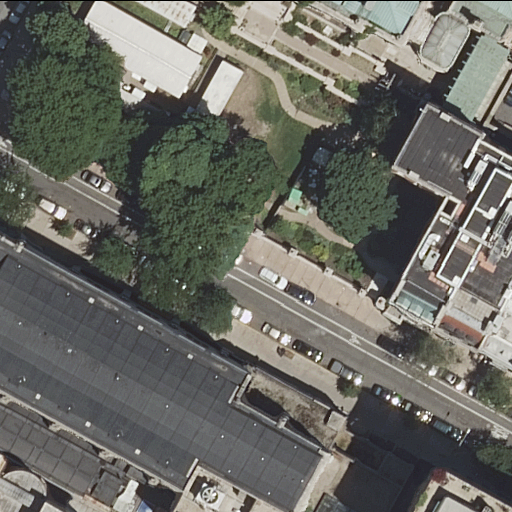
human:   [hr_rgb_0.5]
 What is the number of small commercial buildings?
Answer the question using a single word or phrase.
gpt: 0

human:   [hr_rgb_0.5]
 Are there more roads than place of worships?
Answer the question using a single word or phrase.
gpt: no

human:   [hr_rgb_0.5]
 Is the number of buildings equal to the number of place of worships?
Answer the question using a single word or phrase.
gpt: no

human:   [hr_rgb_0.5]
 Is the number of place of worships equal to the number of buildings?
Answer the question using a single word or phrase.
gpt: no

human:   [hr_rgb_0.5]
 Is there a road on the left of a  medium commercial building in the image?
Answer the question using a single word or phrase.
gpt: no

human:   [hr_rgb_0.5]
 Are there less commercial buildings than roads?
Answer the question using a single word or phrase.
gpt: yes

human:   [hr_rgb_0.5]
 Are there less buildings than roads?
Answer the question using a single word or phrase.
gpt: no

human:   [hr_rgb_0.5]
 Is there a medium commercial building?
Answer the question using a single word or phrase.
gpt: no

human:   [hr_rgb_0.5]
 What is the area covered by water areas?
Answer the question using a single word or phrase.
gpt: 0m2

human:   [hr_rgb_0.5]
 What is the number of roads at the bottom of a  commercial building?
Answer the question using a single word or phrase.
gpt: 0

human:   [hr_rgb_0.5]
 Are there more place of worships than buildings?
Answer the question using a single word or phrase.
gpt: no

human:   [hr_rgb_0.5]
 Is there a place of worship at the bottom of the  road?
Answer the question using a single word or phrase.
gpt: no

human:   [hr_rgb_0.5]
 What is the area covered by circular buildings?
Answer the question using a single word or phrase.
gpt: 0m2

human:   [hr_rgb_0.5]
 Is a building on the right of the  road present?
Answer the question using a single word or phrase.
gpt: yes

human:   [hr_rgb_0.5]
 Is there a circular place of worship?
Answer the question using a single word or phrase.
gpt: no

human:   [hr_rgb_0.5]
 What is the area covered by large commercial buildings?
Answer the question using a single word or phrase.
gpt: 0m2

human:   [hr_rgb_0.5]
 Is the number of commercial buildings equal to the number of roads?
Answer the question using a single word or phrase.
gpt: no

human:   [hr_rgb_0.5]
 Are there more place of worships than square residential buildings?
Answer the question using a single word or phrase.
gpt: yes

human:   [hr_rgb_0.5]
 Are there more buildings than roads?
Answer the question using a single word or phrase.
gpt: yes

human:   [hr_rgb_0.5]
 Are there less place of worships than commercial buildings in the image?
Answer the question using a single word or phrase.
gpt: no

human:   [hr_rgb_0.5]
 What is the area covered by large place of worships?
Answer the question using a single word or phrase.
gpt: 2330m2

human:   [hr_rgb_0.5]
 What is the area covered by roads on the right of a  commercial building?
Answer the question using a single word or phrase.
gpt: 0m2

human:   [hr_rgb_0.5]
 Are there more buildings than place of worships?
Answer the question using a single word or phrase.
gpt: yes

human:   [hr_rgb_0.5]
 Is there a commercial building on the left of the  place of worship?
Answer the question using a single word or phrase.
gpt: no

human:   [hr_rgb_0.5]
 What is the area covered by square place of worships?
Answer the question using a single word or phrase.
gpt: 0m2

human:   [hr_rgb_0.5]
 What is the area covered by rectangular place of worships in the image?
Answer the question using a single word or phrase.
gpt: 0m2

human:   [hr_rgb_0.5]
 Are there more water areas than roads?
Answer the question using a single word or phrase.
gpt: no

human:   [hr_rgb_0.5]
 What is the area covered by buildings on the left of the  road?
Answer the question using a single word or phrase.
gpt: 108m2

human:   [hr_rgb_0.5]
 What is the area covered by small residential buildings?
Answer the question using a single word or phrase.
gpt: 54m2

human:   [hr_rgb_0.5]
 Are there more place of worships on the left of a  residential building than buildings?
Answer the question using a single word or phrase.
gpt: no

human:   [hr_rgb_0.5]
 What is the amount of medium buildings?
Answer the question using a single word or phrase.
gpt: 4

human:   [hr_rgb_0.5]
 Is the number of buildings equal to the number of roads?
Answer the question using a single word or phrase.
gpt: no

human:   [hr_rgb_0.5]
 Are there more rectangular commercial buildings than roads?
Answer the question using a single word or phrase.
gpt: no

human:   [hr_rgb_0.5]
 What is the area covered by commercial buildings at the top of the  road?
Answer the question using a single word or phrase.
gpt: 0m2

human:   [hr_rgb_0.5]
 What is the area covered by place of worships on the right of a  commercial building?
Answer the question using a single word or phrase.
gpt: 0m2

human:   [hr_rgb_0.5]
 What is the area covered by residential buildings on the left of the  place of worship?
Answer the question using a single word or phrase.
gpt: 108m2